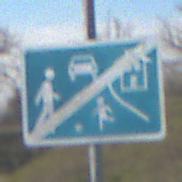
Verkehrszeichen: EndeVerkehrsberuhigterBereich
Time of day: MorningAfternoon
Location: Outdoor (Nature)
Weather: PartlyCloudy
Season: NotSpecified
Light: Natural